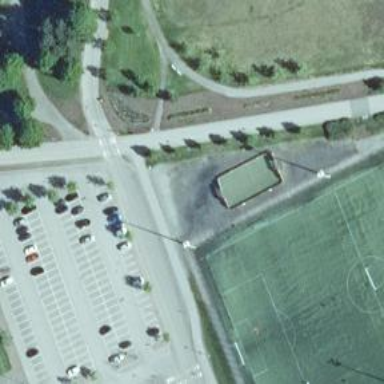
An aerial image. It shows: Asphalt cycleway.